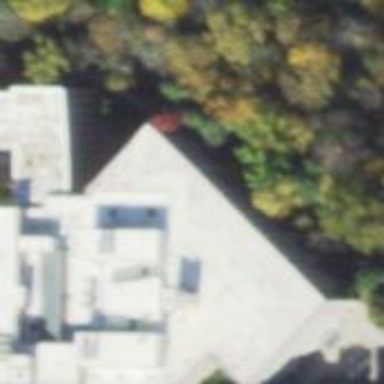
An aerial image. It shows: University building housing library.